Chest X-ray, AP view. Patient: 34 years old, sex F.
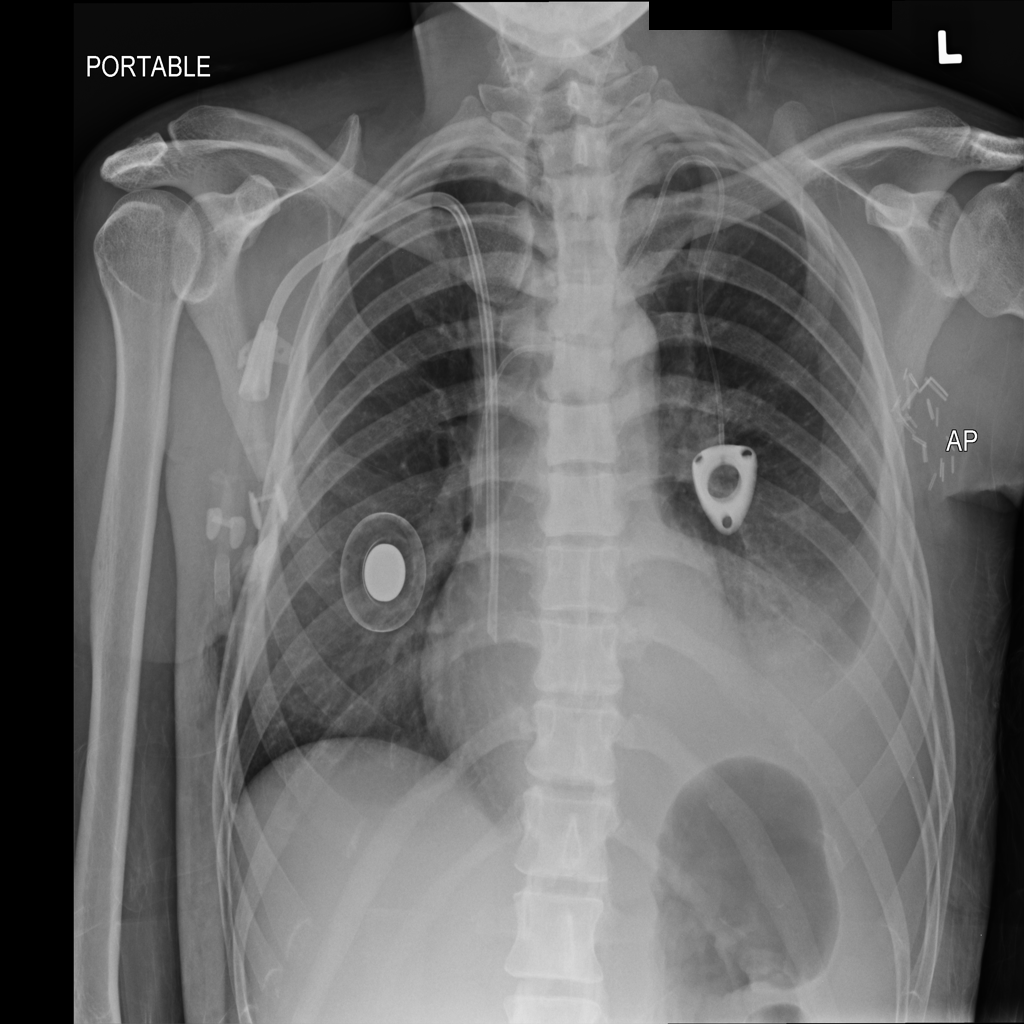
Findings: No Finding